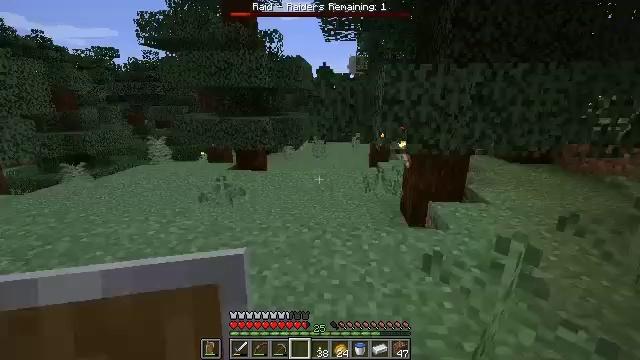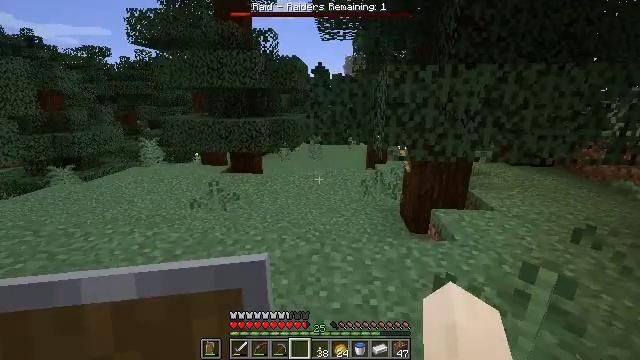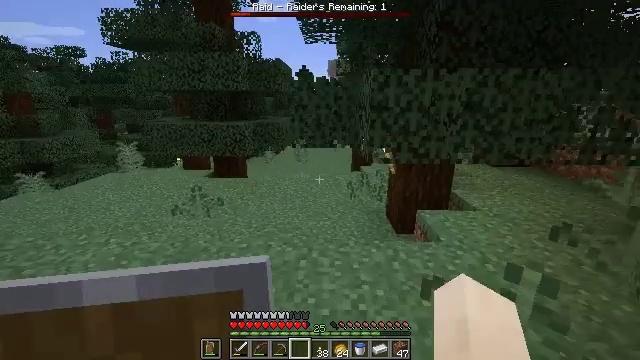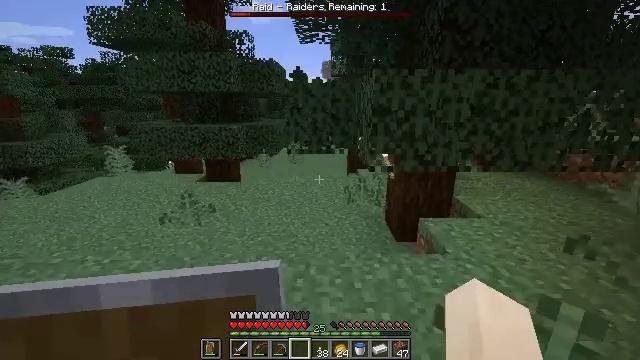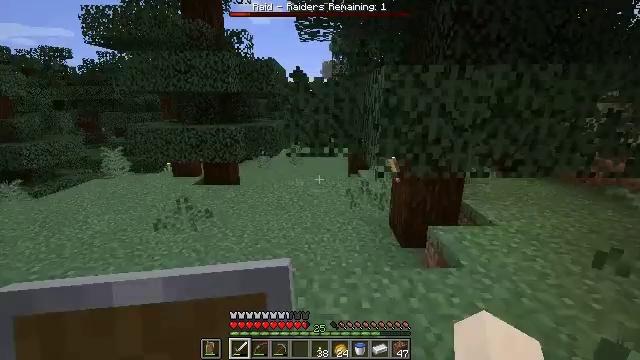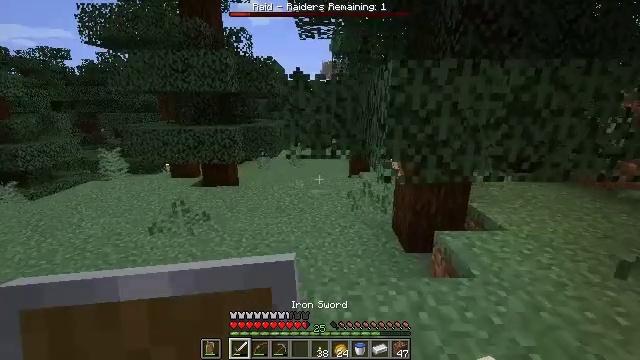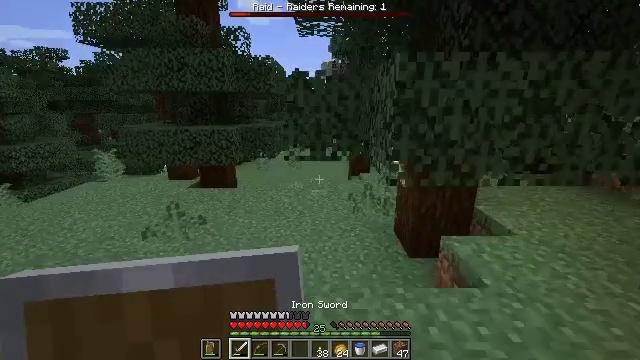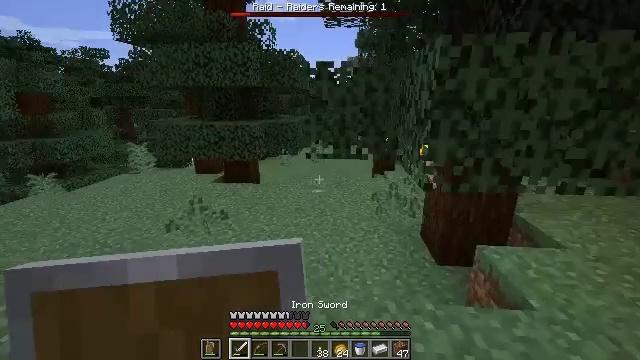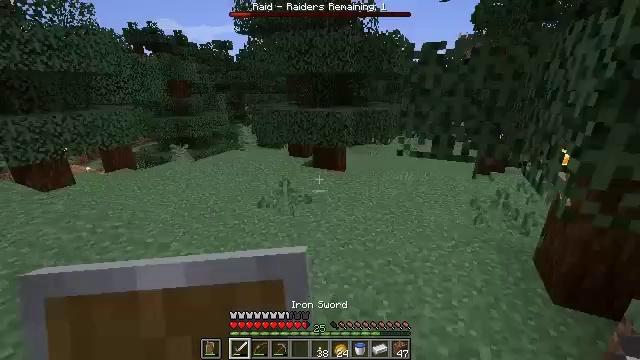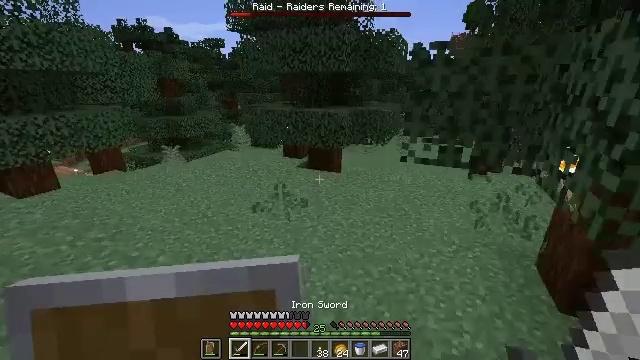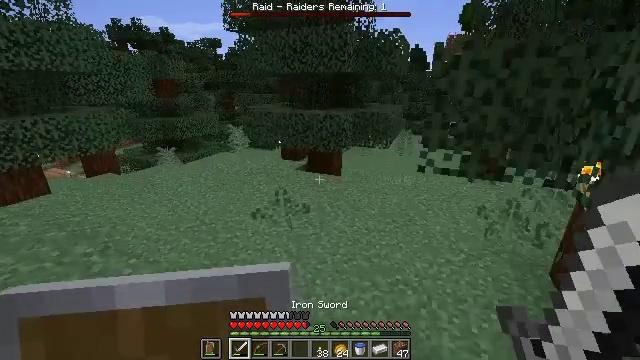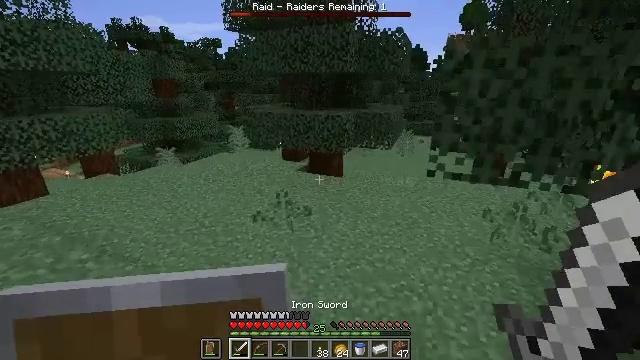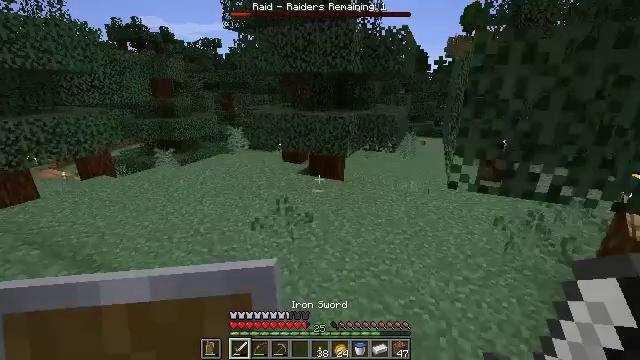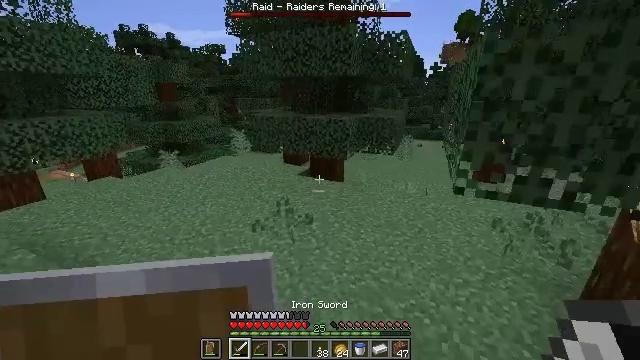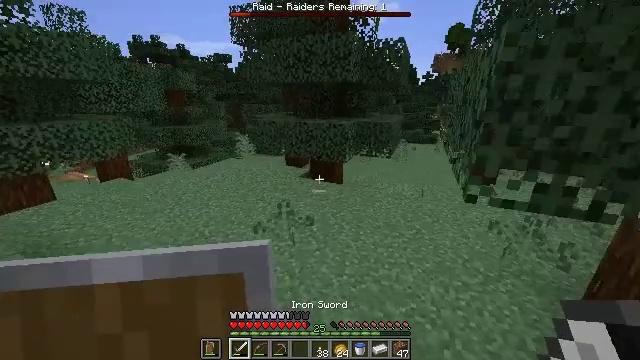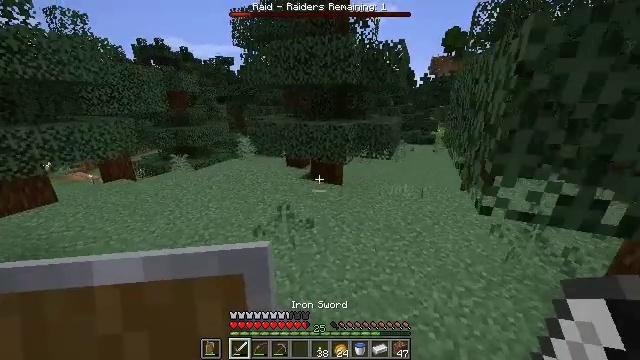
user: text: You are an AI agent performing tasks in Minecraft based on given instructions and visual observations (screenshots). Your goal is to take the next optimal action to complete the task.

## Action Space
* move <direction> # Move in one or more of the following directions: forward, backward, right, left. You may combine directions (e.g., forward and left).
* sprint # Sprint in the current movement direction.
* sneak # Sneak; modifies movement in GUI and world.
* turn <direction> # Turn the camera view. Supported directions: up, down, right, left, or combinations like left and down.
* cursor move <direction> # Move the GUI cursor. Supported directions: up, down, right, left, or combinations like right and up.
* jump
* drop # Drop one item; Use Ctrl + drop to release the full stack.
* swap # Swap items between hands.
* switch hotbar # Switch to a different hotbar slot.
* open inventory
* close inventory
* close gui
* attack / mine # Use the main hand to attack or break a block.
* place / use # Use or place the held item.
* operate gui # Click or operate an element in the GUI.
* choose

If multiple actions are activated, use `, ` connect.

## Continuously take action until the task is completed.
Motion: motion action
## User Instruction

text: Punch the spruce leaves to get saplings.
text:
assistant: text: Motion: move forward
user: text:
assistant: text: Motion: move forward, turn right
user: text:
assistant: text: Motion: move forward, turn right
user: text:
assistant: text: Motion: move forward, switch to hotbar 1
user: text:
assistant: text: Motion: move forward, switch to hotbar 1
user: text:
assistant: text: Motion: move forward, switch to hotbar 1
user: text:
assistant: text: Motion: move forward, turn left
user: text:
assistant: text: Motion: move forward and move left, turn left and down
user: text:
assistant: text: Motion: move forward and move left, turn right
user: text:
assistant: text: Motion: move forward and move left
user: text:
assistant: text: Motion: move forward
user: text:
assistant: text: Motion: move forward, sprint
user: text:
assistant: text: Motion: move forward, sprint
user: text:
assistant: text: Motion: move forward, sprint
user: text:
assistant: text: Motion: move forward
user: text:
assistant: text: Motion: move forward, turn right
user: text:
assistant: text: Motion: move forward, turn right and up
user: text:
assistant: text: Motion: move forward, turn right and up
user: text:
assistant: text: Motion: move forward
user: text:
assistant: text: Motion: move forward
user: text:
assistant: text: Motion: move forward, turn right and up
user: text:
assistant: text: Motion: move forward, turn right and up
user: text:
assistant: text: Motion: move forward
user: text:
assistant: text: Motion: move forward
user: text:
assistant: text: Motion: move forward
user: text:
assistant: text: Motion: move forward
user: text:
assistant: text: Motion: move forward
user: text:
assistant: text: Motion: move forward, turn right
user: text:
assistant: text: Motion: move forward, turn right and up
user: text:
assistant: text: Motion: move forward, turn right and up